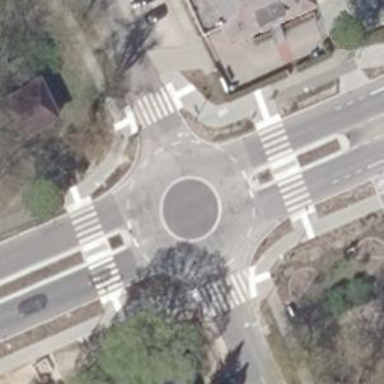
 with asphalt surface on the central island."